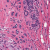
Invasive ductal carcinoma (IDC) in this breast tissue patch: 0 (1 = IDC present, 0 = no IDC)